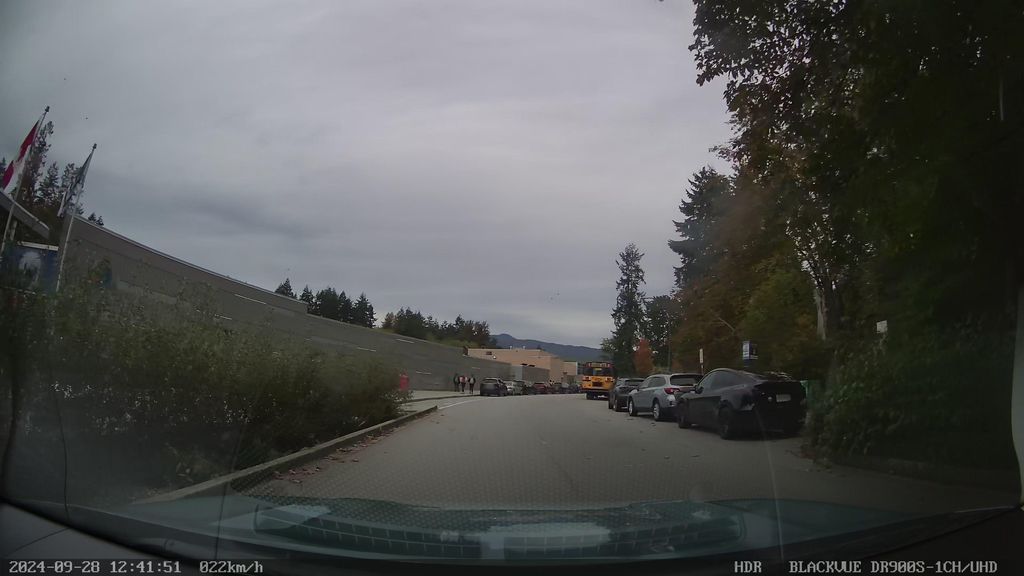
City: vancouver